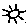
Label: sun